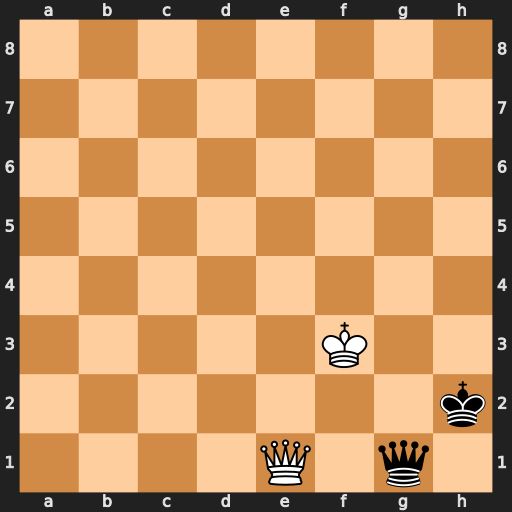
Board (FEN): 8/8/8/8/8/5K2/7k/4Q1q1
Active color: w
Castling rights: -
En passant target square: -
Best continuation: Qh4#